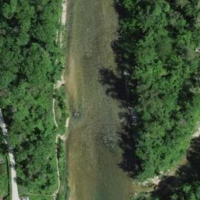
EUNIS habitat code: 53
Species observed at this site:
Closterotomus fulvomaculatus
Mergus merganser